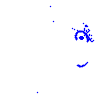
Particle: proton